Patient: sex F, age 58
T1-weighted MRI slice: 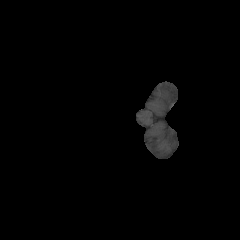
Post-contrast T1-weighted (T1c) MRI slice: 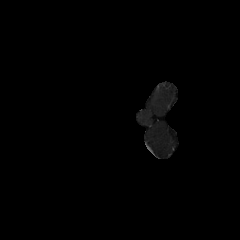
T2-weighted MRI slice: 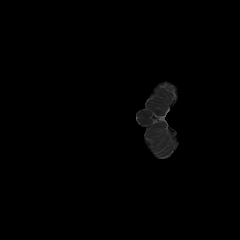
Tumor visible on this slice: no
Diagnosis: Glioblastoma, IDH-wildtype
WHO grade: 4